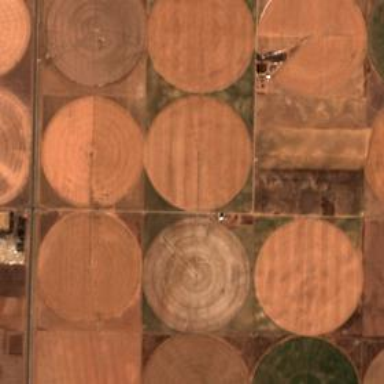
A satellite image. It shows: Farmland with pivot irrigation system.